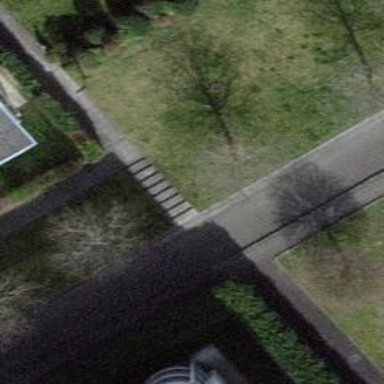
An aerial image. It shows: Pedestrian road.